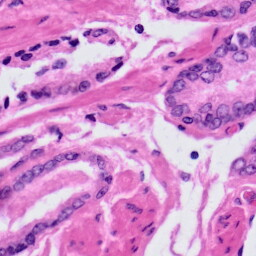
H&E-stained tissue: Prostate